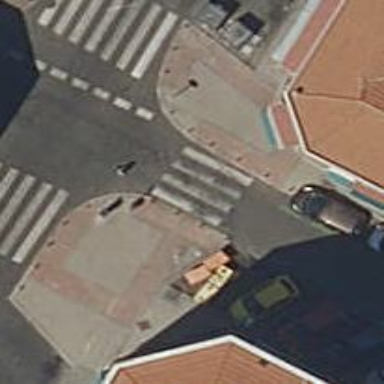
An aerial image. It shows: Uncontrolled zebra crossing on the road.